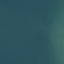
Land use / land cover: SeaLake